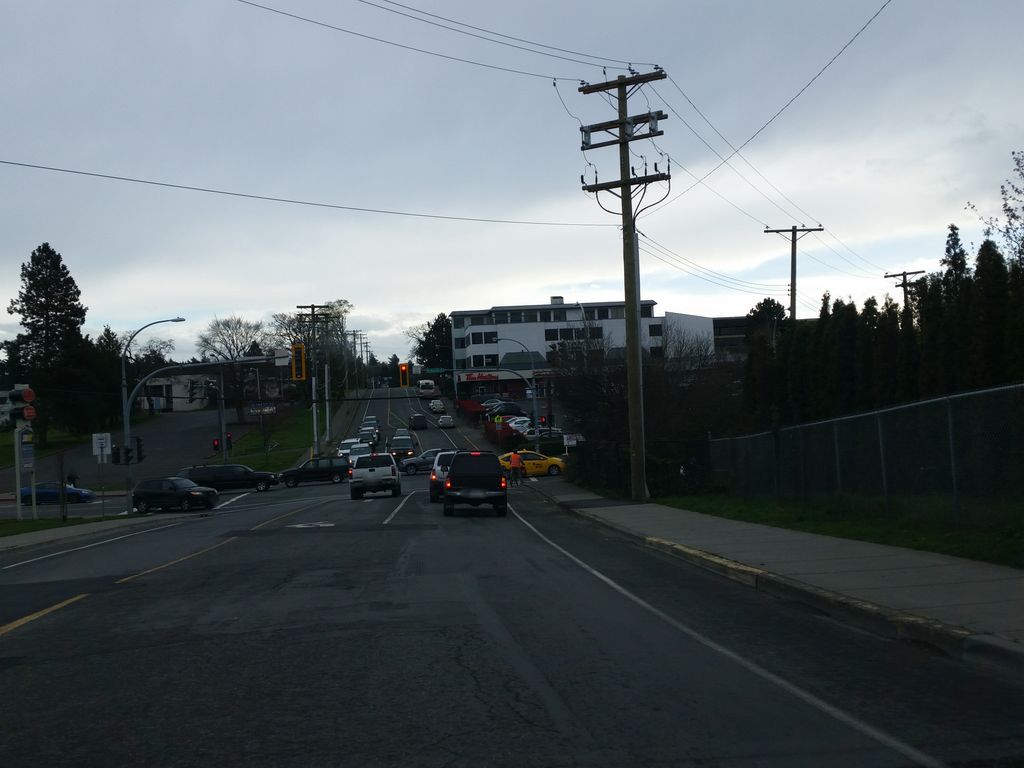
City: victoria